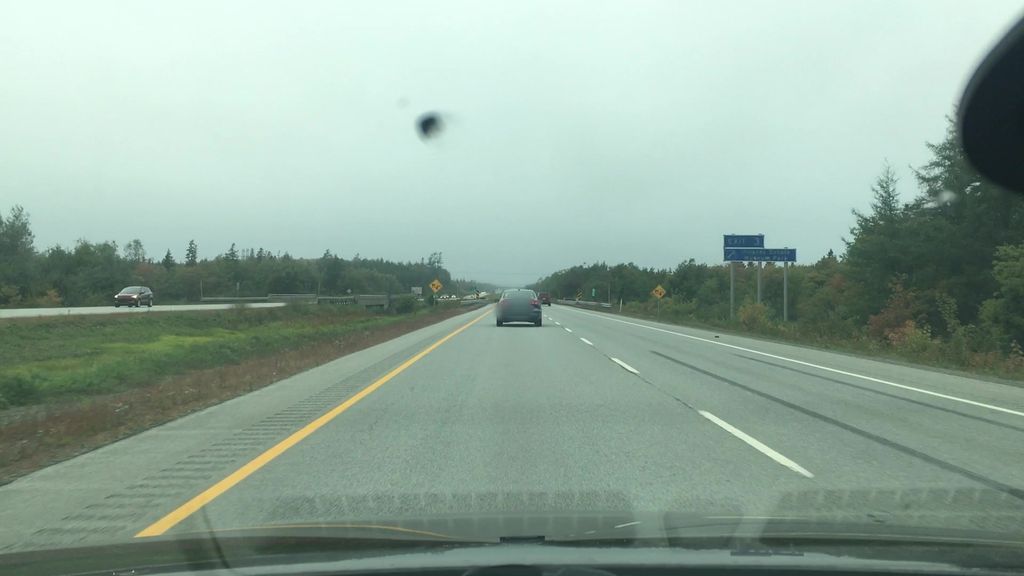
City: halifax